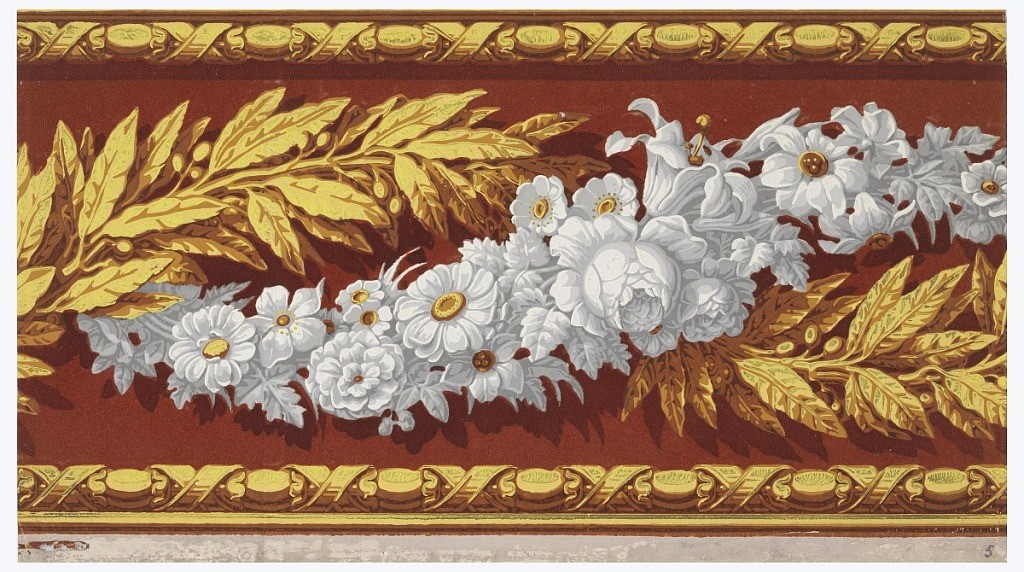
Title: Border
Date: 1815–25
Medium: Block-printed and flocked
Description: Horizontal rectangle. Across the top and bottom, twisted ribbon motif in yellow. Between, intertwined chains of laurel and white flowers, on a red flock field.